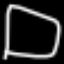
Label: square